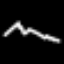
Label: squiggle